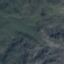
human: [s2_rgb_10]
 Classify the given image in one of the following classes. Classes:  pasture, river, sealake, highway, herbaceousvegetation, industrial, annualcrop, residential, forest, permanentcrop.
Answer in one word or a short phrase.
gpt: HerbaceousVegetation